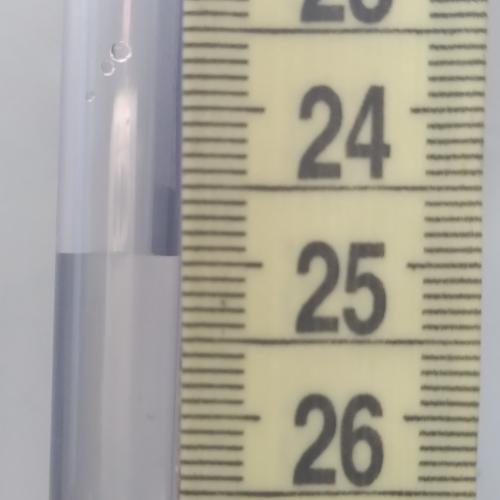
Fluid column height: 25.0 cm